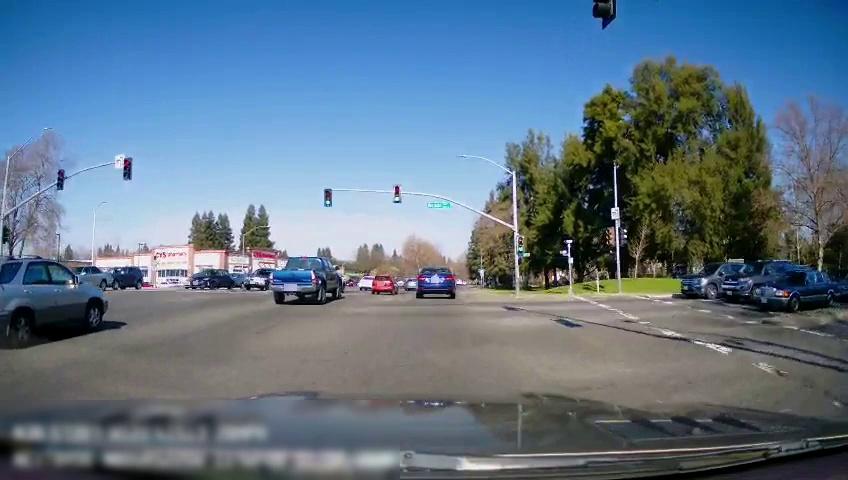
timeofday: Day
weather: Sunny
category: Drivable Space
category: Vehicles | Car
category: Vehicles | SUV
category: Vehicles | Car
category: Vehicles | SUV
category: Vehicles | Car
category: Vehicles | Car
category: Vehicles | Truck
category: Vehicles | Car
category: Vehicles | Car
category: Vehicles | Car
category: Vehicles | Car
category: Vehicles | Car
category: Vehicles | Van
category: Vehicles | SUV
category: Traffic | Lights
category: Traffic | Lights
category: Traffic | Lights
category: Traffic | Lights
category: Traffic | Signs
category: Traffic | Lights
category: Traffic | Lights
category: Traffic | Lights
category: Traffic | Signs
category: Traffic | Signs
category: Traffic | Signs